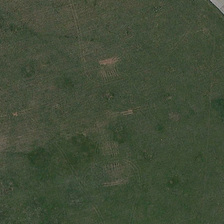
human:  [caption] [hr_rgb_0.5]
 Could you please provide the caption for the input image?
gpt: a road is near a piece of green meadow .

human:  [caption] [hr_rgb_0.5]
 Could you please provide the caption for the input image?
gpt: a road is near a piece of green meadow .

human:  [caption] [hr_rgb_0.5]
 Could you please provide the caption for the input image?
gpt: a road is near a piece of green meadow .

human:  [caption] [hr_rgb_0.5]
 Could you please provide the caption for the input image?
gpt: a road is near a piece of green meadow .

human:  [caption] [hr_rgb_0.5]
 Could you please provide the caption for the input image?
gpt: a road is near a piece of green meadow .